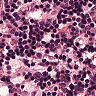
Metastatic tissue present: no